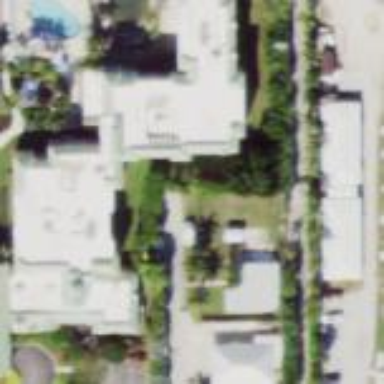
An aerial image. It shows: Hotel building.